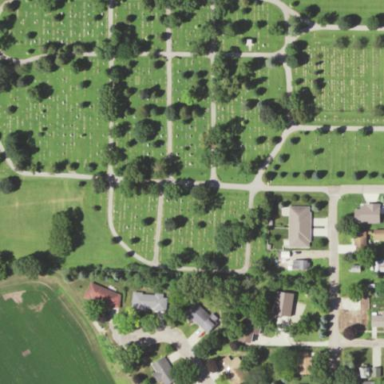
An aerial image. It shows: Cemetery.